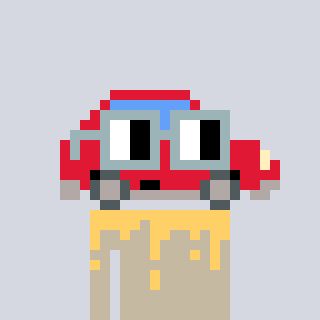
a pixel art character with square dark gray glasses, a car-shaped head and a bege-colored body on a cool background